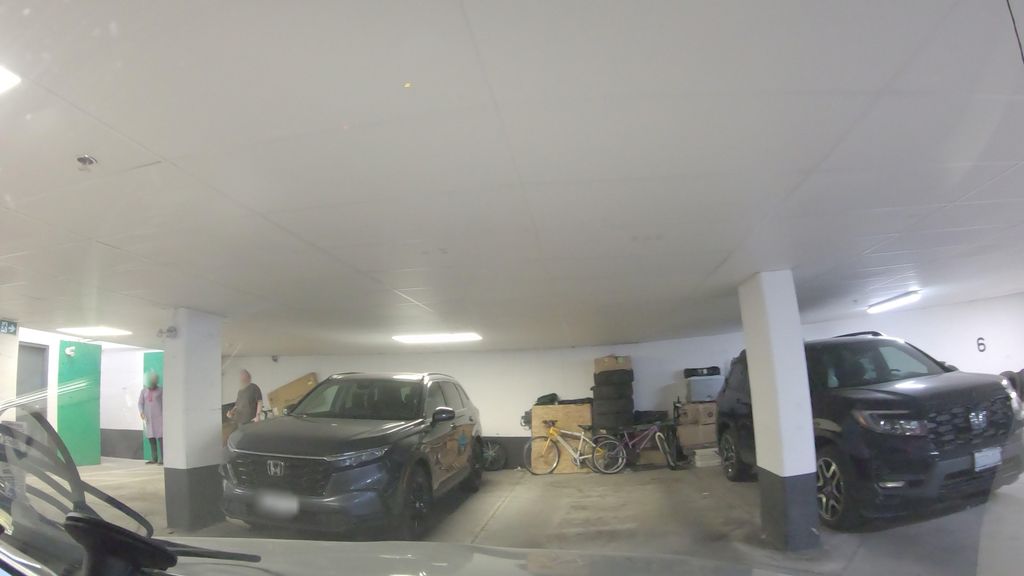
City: toronto